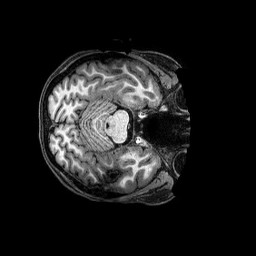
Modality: T1w
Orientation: axial
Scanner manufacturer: philips
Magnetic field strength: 3 T
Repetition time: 2.5 s
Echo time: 0.0057 s